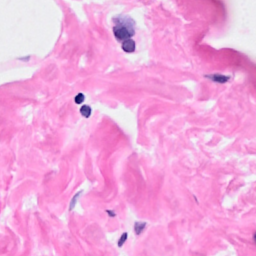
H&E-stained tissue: Breast